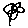
Label: flower